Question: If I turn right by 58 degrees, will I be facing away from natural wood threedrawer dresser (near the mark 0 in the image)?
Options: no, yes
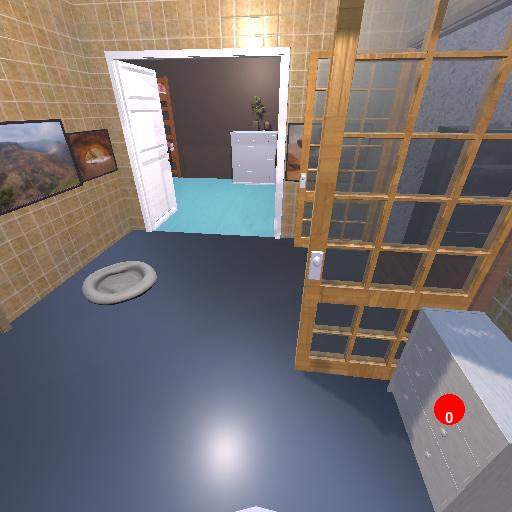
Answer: no